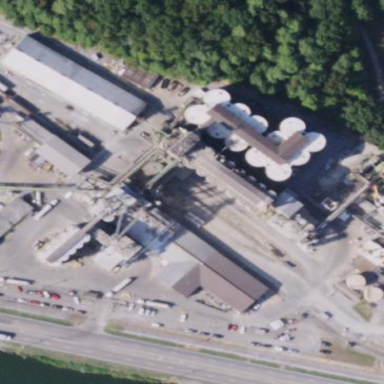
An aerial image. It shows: Industrial area dedicated to feed mill.